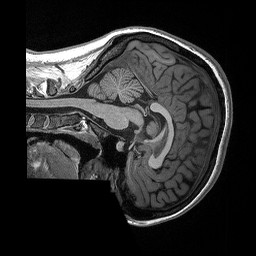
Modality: T1w
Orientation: sagittal
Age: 22
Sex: female
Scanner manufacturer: siemens
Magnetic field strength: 3 T
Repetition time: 2.3 s
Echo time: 0.00298 s